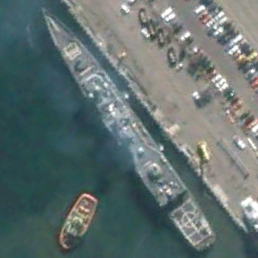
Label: cruiser